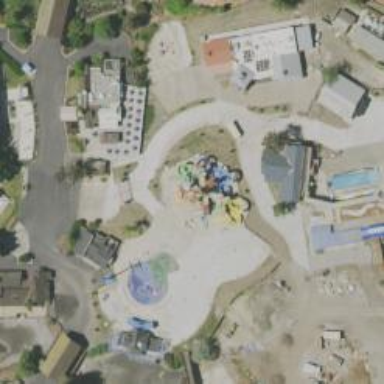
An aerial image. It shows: Water slide attraction.